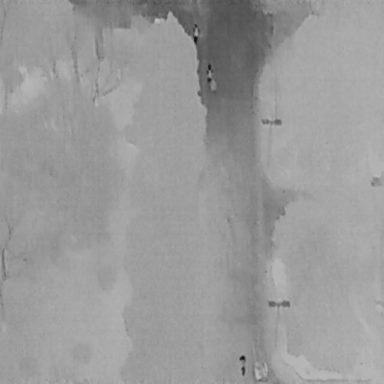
There are three People in the infrared image.